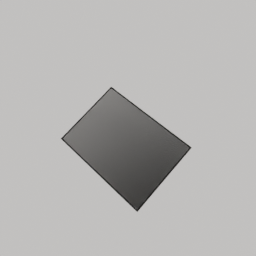
Label: decoration